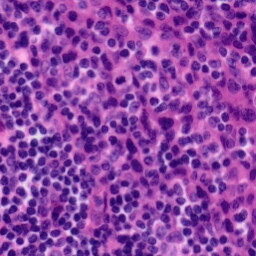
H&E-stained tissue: Tonsil